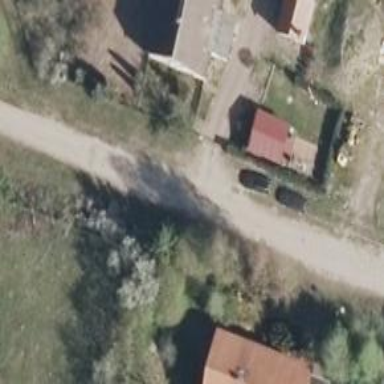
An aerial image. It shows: Alley classified as service road.